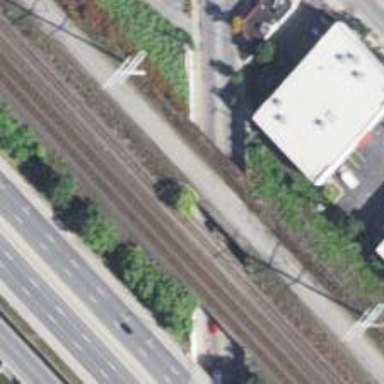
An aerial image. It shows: Railway bridge over siding rail service.